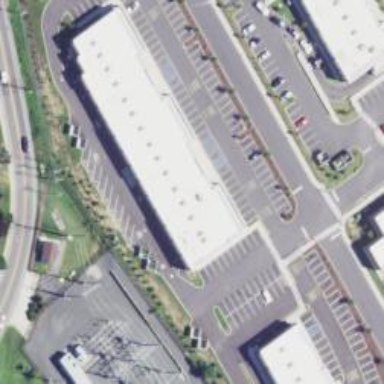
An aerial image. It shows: Parking space.